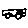
Label: car